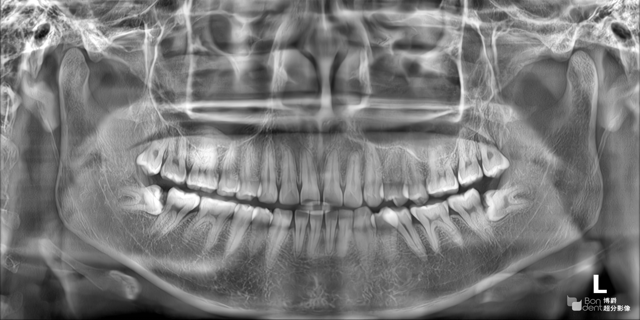
adult